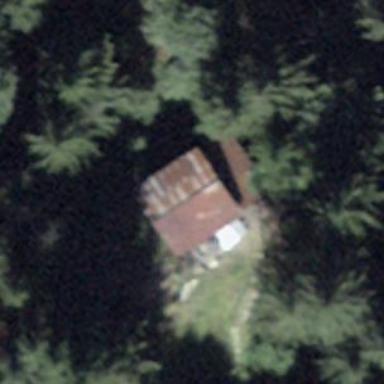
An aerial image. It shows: Barn.